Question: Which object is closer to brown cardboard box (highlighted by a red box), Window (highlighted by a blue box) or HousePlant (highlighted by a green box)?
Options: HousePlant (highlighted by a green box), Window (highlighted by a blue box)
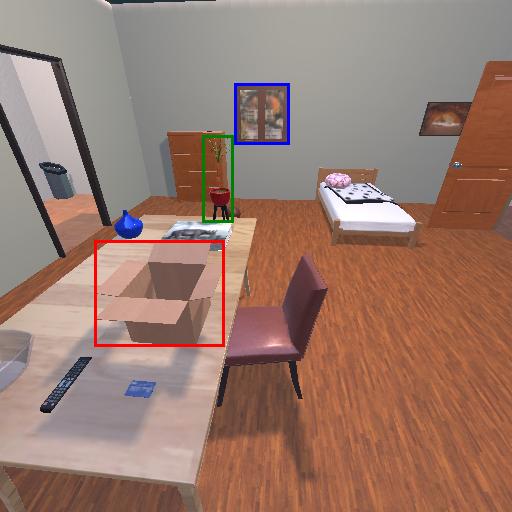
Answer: HousePlant (highlighted by a green box)